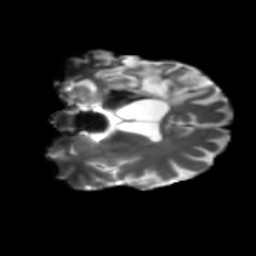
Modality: T2w
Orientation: coronal
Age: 74
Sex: female
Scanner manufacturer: siemens
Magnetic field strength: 3 T
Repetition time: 5.25 s
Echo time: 0.08 s